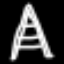
Label: The Eiffel Tower